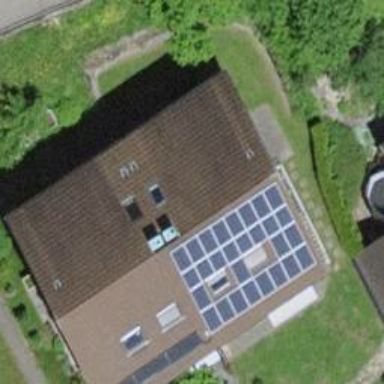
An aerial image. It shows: Solar photovoltaic panel generator.